Question: Title of question says it all, I am trying to make a view like shown, here center part should be exactly half size of the screen and should be present at center of screen.
I am using layout_weight and weightsum and avoid padding left and right:
'''
<LinearLayout
android:id="@+id/OuterlinLayout"
android:layout_width="fill_parent"
android:layout_height="wrap_content"
android:orientation="vertical"
android:weightSum="4" >
<LinearLayout
android:id="@+id/containerLayout1"
android:layout_width="wrap_content"
android:layout_height="fill_parent"
android:layout_weight="1"
android:orientation="horizontal" />
<LinearLayout
android:id="@+id/GlobalLayout"
android:layout_width="wrap_content"
android:layout_height="fill_parent"
android:layout_gravity="center"
android:layout_weight="2"
android:orientation="vertical" >contens of main view</LinearLayout>
<LinearLayout
android:id="@+id/containerLayout2"
android:layout_width="wrap_content"
android:layout_height="fill_parent"
android:layout_gravity="center"
android:layout_weight="1"
android:orientation="horizontal" >
'''
But it is not showing what i wanted...what is the mistake that i am making?
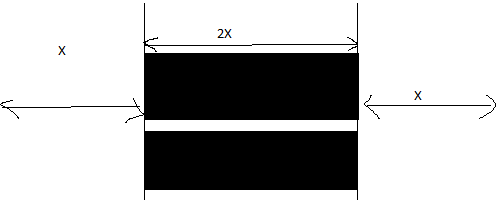
Answer: Your OuterlinLayout 'LinearLayout' should have 'android:orientation="horizontal"' instead of vertical and all its children should have 'android:layout_width="0dp"'